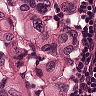
Metastatic tissue present: yes